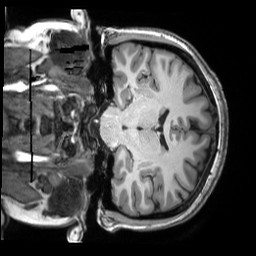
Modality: T1w
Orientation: coronal
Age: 20
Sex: female